Как показано на рисунке, натянутая струна длины $L$ помещена вдоль оси $Ox$, и её левый конец находится в начале координат. Оба конца струны могут быть подключены к виброгенератору, инициирующему колебания вдоль оси $Oy$. Скорость распространения волн в струне равна $u$. Пусть правый конец струны $P_2$ закреплён, а левый конец $P_1$ соединён с генератором. При установившихся колебаниях сдвиг на левом конце зависит от времени как $y(x = 0, t) = A_0 \cos{\omega t}$, где $A_0$ и $\omega$ — амплитуда и угловая частота колебаний соответственно.
Поперечные колебания перемещаются вдоль струны с декрементом затухания $\gamma>0$. Найдите амплитуду колебаний в произвольной точке струны, если для струны бесконечной длины соответствующие колебания имеют вид $y(x, t) = A e^{-\gamma x} \cos{\left( \omega t - \omega \frac{x}{u} + \varphi \right)}$, где $A$ и $\varphi$ — амплитуда и фаза колебаний в точке $x=0$ соответственно.
Теперь пренебрежём затуханием. Найдите уравнение стоячей волны в струне, а также положения её узлов и пучностей.
Теперь оба конца струны подключены к генератору, и сдвиги на концах $P_1$ и $P_2$ струны зависят от времени как $y(x=0,t) = A_0 \cos{\omega t}$ и $y(x=L,t) = A_0 \cos{\omega t + \varphi_0}$ соответственно. Пренебрегая затуханием, найдите уравнение волны в струне и запишите условие резонанса в случаях $\varphi_0 = 0$ и $\varphi_0 = \pi$.
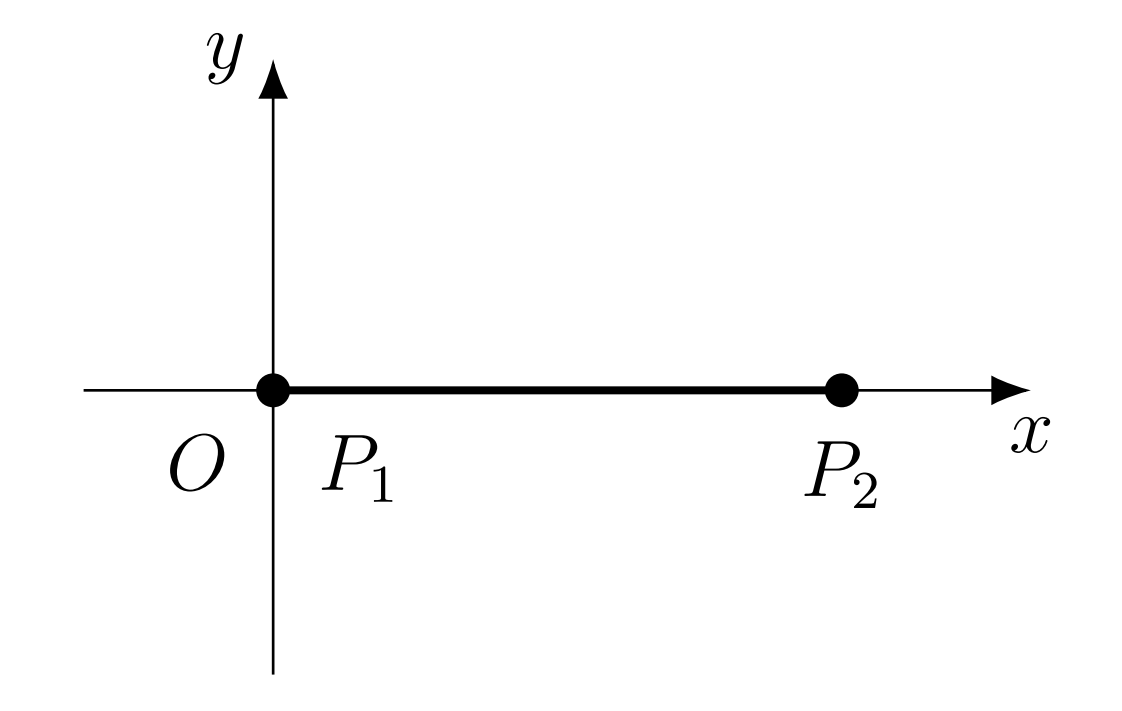
Поперечные колебания перемещаются вдоль струны с декрементом затухания $\gamma>0$. Найдите амплитуду колебаний в произвольной точке струны, если для струны бесконечной длины соответствующие колебания имеют вид $y(x, t) = A e^{-\gamma x} \cos{\left( \omega t - \omega \frac{x}{u} + \varphi \right)}$, где $A$ и $\varphi$ — амплитуда и фаза колебаний в точке $x=0$ соответственно.
Ответ: $$A(x)=A_{0}\frac{\sqrt{e^{-2 \gamma x}+e^{-4 \gamma L+2 \gamma x}-2 e^{-2 \gamma L} \cos \left(2 \frac{\omega}{u} x-2 \frac{\omega L}{u}\right)}}{\sqrt{1+e^{-4 \gamma L}-2 e^{-2 \gamma L} \cos \left(2 \frac{\omega L}{u}\right)}}.$$

Теперь пренебрежём затуханием. Найдите уравнение стоячей волны в струне, а также положения её узлов и пучностей.
Ответ: $$y(x, t)=-\frac{A_{0}}{\sin \left(\frac{\omega L}{u}\right)} \sin \left(\frac{\omega x}{u}-\frac{\omega L}{u}\right) \cos \omega t,$$ для узлов $x_n = L - n\pi \frac{u}{\omega}$, $0 \leq n < \frac{L \omega}{\pi u}$, для пучностей $x_a = L - \pi \frac{u}{2\omega} - l\pi \frac{u}{\omega}$, $0 < l < \frac{L \omega}{\pi u}$.

Теперь оба конца струны подключены к генератору, и сдвиги на концах $P_1$ и $P_2$ струны зависят от времени как $y(x=0,t) = A_0 \cos{\omega t}$ и $y(x=L,t) = A_0 \cos{\omega t + \varphi_0}$ соответственно. Пренебрегая затуханием, найдите уравнение волны в струне и запишите условие резонанса в случаях $\varphi_0 = 0$ и $\varphi_0 = \pi$.
Ответ: Если $\varphi_0 = 0$, то:$$y(x, t)=\frac{A_{0}}{\cos \left(\frac{\omega L}{2u}\right)} \cos \left(\frac{\omega L}{2u} - \frac{\omega x}{u}\right) \cos \omega t,\,\omega = \frac{(2n_1 + 1) \pi u}{L},\, n_1 \in \mathbb{Z}_+;$$ если $\varphi_0 = \pi$, то:$$y(x, t)=\frac{A_{0}}{\sin \left(\frac{\omega L}{2u}\right)} \sin \left(\frac{\omega L}{2u} - \frac{\omega x}{u}\right) \cos \omega t,\,\omega = \frac{2n_2 \pi u}{L},\, n_2 \in \mathbb{N}.$$
Темы:
T, Волны, Китайские, Стоячие волны